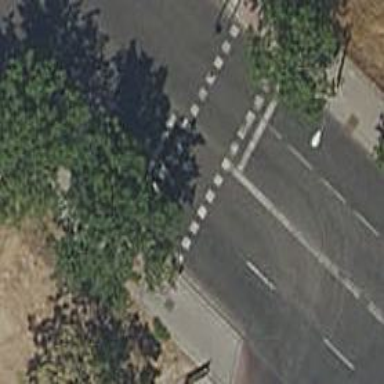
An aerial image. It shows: Road with traffic signals at crossing.